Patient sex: M
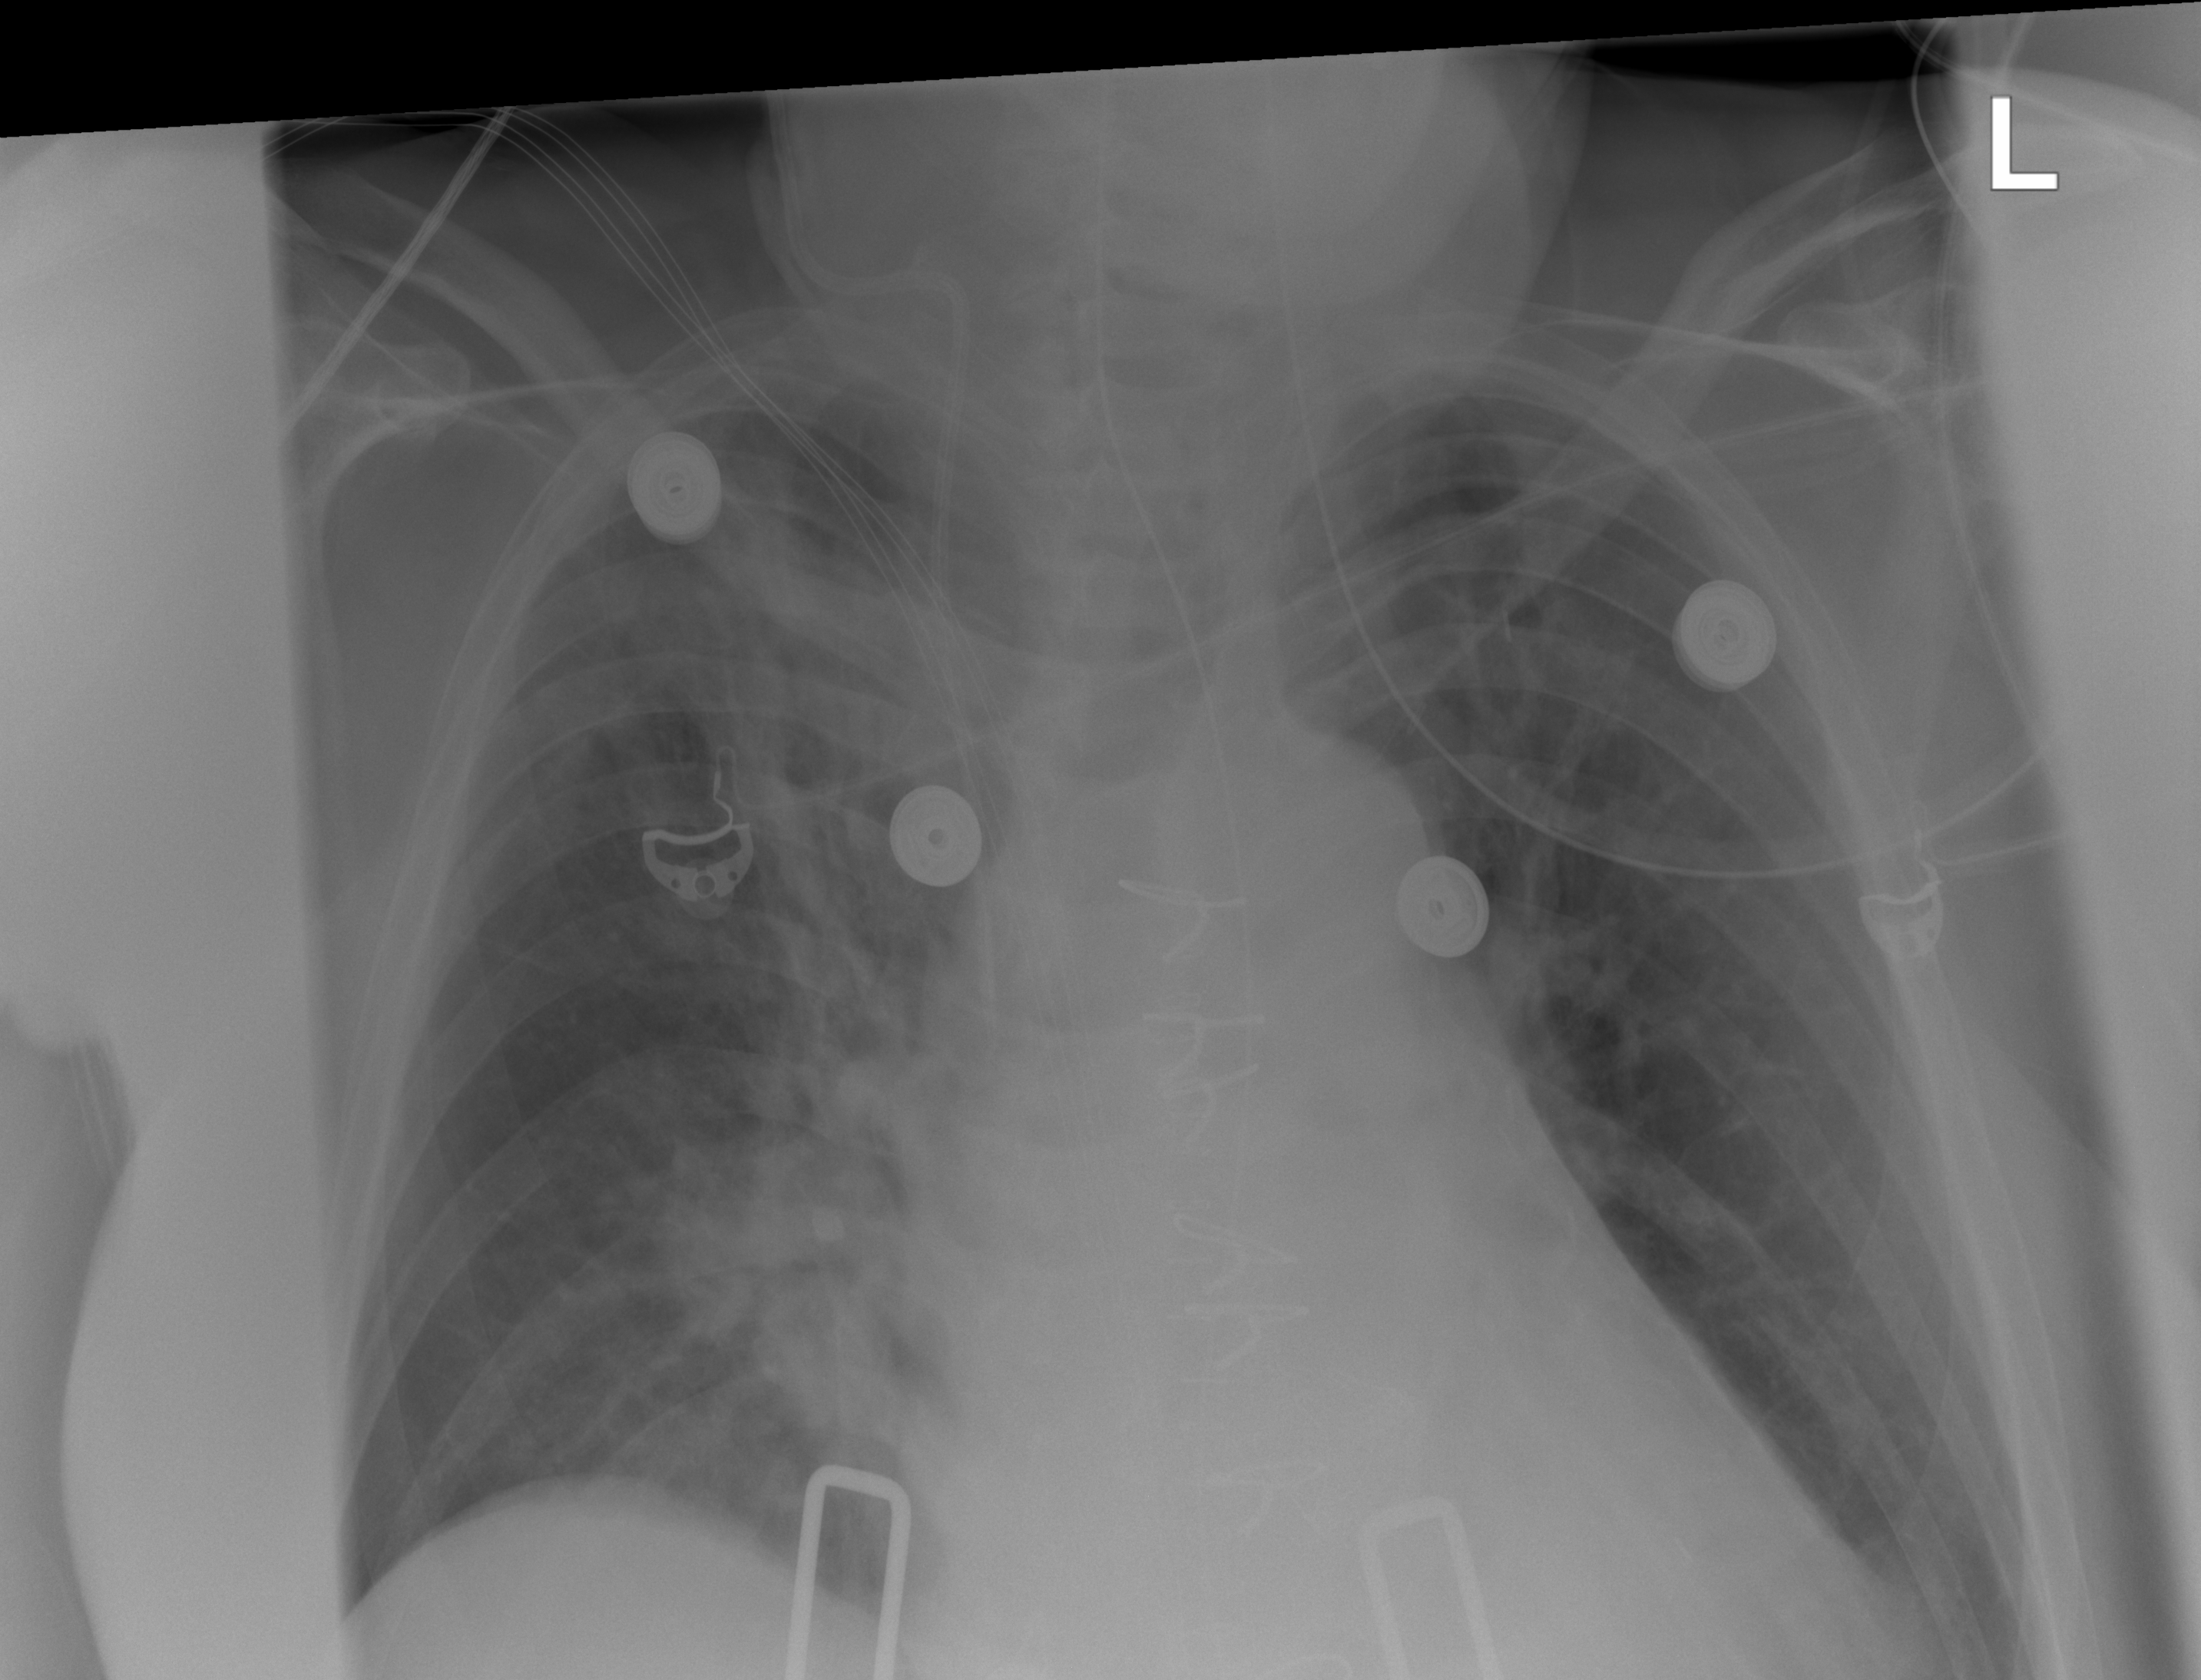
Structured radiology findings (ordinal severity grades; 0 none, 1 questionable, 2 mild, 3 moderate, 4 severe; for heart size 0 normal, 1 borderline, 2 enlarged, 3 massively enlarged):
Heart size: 2
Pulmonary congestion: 2
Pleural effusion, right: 0
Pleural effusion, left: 2
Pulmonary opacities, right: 2
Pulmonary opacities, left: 0
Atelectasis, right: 2
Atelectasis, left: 2